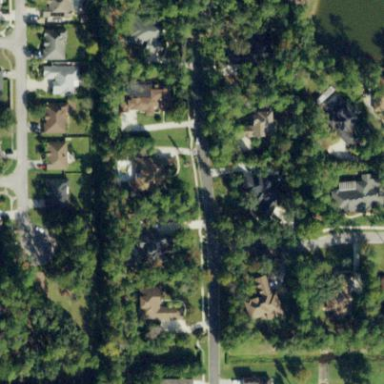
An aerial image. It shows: Residential area consisting of single-family homes.